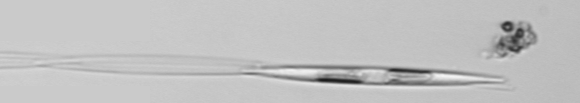
Label: Pseudo-nitzschia